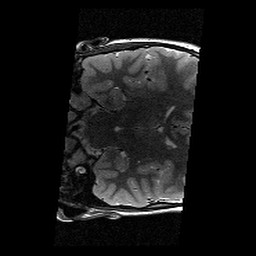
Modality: T2w
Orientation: coronal
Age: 9
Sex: male
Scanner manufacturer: siemens
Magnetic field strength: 3 T
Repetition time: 9.23 s
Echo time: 0.067 s